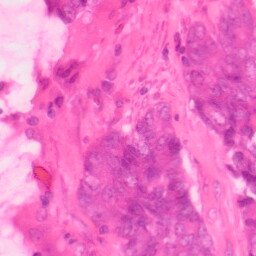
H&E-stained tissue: Colon